Question: I'm trying to write a SOQL query that will grab one of the Contact object's standard fields "Contact Owner", which is a Lookup(User) field:

The field name is "Owner", but when I try to query
SELECT Contact.Owner FROM Contact
I get an error stating that there is no such field.
'''
SELECT Contact.Owner, Contact.Name, Contact.Rule_Class__c
^
ERROR at Row:1:Column:8
No such column 'Owner' on entity 'Contact'. If you are attempting to use a custom field, be sure to append the '__c' after the custom field name. Please reference your WSDL or the describe call for the appropriate names.
'''
How can I grab this field?
Thank you!
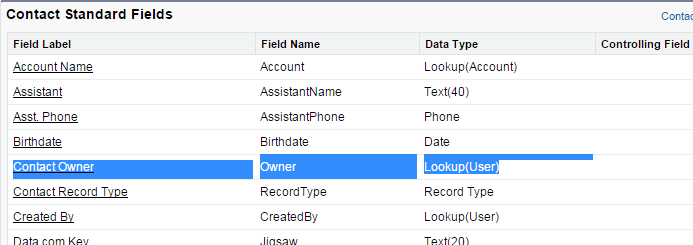
Answer: That's a normal behavior for Relation fields

You can imagine 'OwnerId' as an alias
'''
SELECT LastModifiedBy.Name, LastModifiedBy.Id, LastModifiedById FROM Contact
SELECT CreatedBy.Name, CreatedBy.Id, CreatedById FROM Contact
'''
Also use <URL> or Developer console or Eclipse to construct your queries instead of using salesforce setup interface